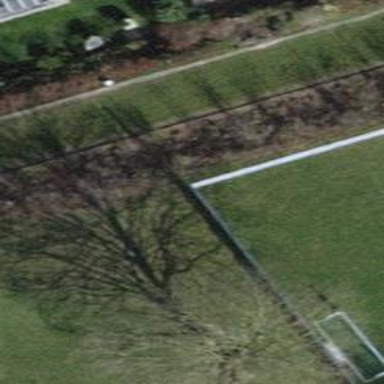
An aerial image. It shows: Hedge barrier.